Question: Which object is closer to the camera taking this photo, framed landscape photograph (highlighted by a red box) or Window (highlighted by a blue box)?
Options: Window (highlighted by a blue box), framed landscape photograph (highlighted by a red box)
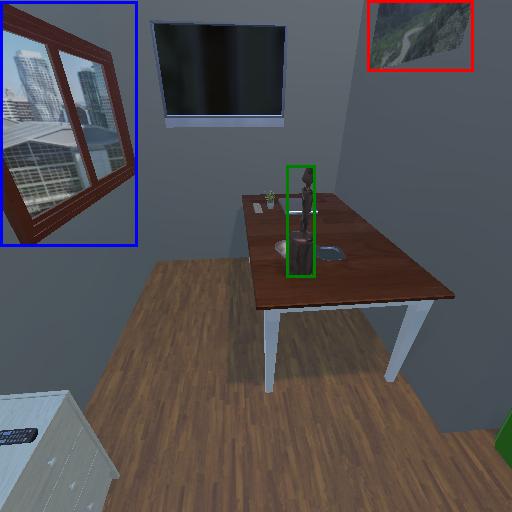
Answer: Window (highlighted by a blue box)